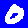
Digit: 0